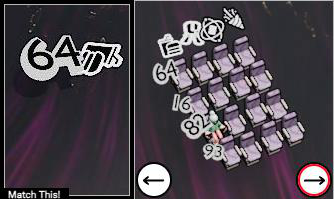
Task: seats
Answer: no